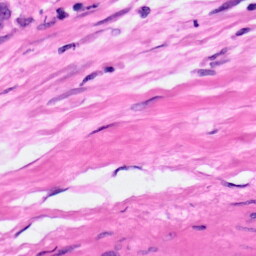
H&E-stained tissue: Pancreatic